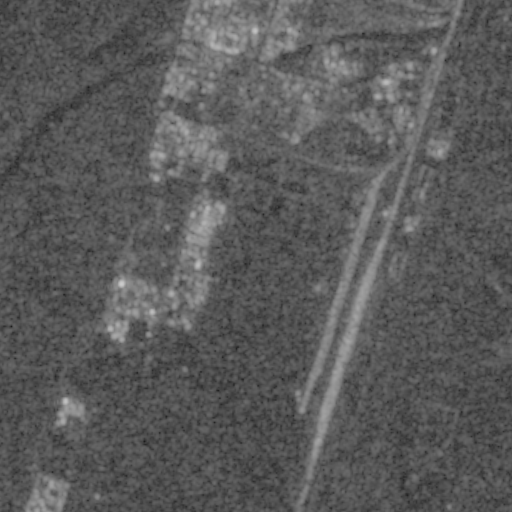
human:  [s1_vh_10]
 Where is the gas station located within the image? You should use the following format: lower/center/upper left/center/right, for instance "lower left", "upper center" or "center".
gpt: The gas station is located in the upper right of the image.
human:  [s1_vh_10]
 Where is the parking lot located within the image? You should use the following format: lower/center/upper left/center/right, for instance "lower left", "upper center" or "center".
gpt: The parking lot is located in the center of the image.
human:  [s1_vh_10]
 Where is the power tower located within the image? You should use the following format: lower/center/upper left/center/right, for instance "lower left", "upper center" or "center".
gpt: The power tower is located in the left of the image.
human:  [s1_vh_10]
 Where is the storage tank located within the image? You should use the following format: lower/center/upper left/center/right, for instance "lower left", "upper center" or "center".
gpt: The storage tank is located in the upper right of the image.
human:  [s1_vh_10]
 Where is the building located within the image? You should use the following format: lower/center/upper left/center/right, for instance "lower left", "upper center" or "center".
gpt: There is no building in the image.

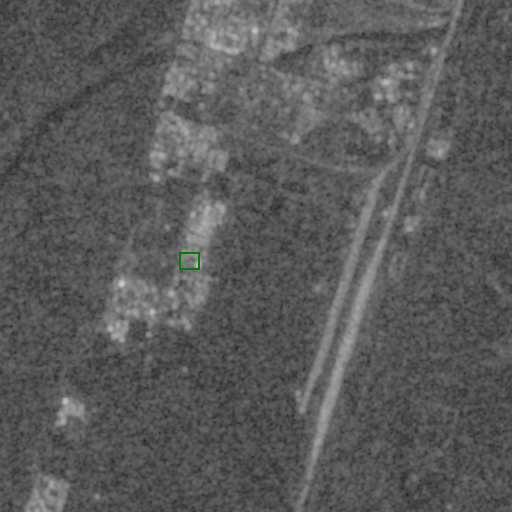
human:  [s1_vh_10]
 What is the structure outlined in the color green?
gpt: The structure outlined in green is a parking lot.
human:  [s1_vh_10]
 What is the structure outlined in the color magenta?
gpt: There is no magenta outline.